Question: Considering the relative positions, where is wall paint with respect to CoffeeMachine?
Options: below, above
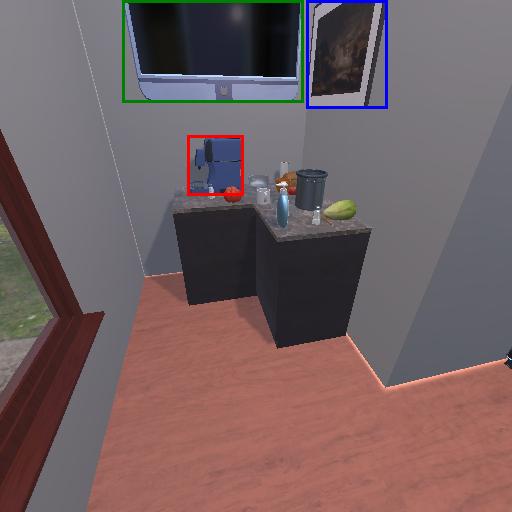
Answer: below